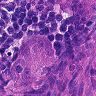
Metastatic tissue present: yes